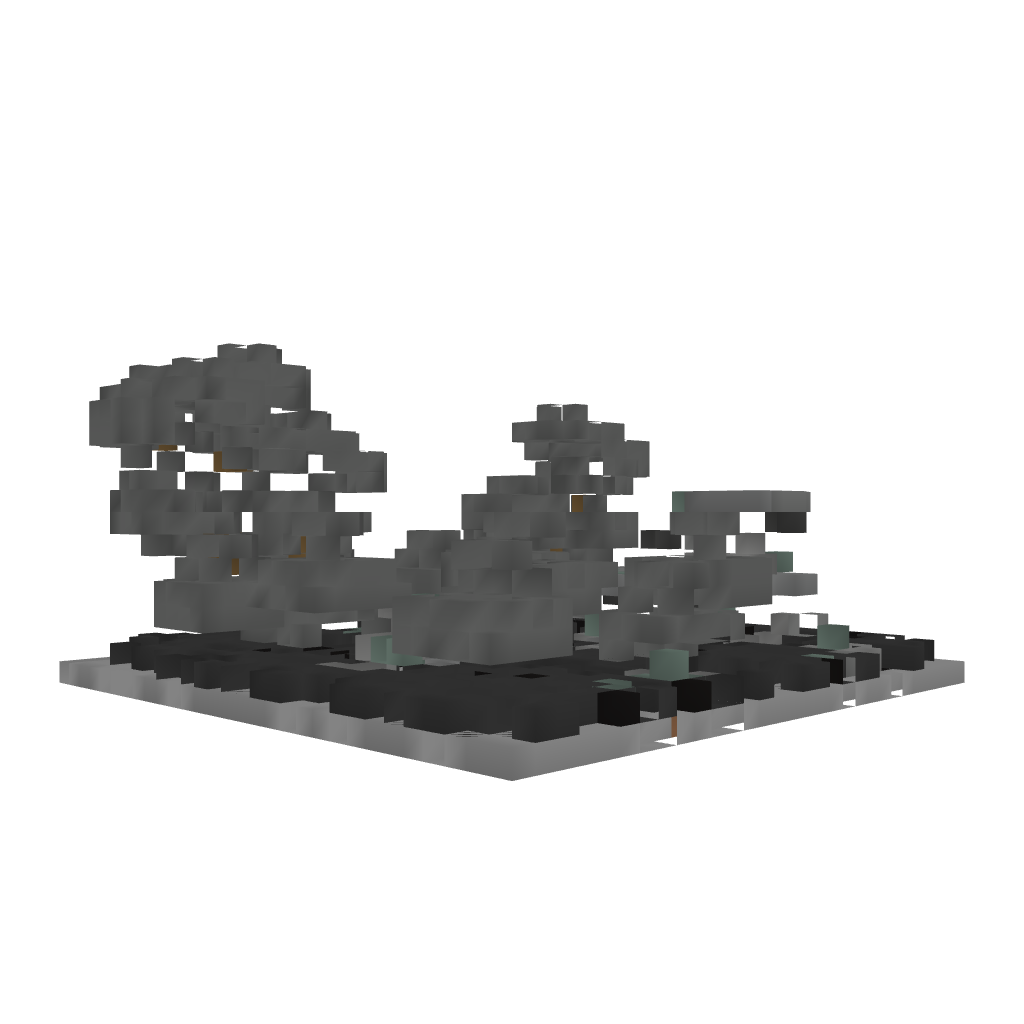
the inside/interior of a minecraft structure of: Decorative Ruin